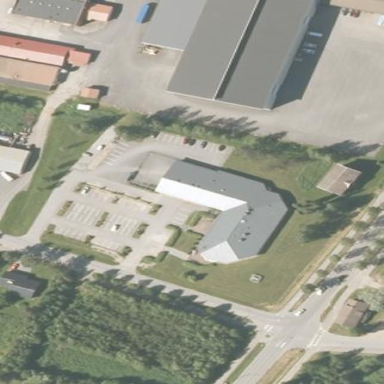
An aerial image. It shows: Parking area with surface.